Question: My hover effects aren't exactly aligned with the nav bar. In fact they are slightly wider and I would like to fix that. I've tried some stuff but to no success.
This is how it looks like now:

Code:
'''
body {
background-image: linear-gradient(rgba(0, 0, 0, 0.3), rgba(0, 0, 0, 0.3)), url('img/tape-measure.jpg');
background-size: cover;
height: 1000px;
color: #000305;
font-size: 100%;
font-family: 'Coming Soon', 'Lucida Sans Unicode', cursive;
line-height: 1.5;
}
a {
text-decoration: none;
}
a:link, a:visited {
color: #CF5C3F;
}
a:hover, a:active {
background-color: #CF5C3F;
color: #fff;
}
.mainHeader {
width: 90%;
margin: 0 auto;
}
.mainHeader img.Logo {
position: absolute;
right: 5%;
top: 54%;
width: 15%;
height: auto;
}
.mainHeader img.Margrit {
position: absolute;
right: 5%;
top: 15%;
width: 15%;
height: auto;
}
.mainHeader nav {
background-color: #9cb34f;
border-radius: 5px;
-moz-border-radius: 5px;
-webkit-border-radius: 5px;
}
.mainHeader nav ul {
list-style: none;
overflow: auto;
}
.mainHeader nav ul li {
text-align: center;
float: left;
width: 24%;
}
.mainHeader nav a:link, .mainHeader nav a:visited {
color: #fff;
background-color: #CF5C3F;
}
.mainHeader nav a:hover, mainHeader nav .active a:visited {
background-color: #CF5C3F;
text-shadow: none;
}
.mainHeader nav ul li a {
border-radius: 5px;
-moz-border-radius: 5px;
-webkit-border-radius: 5px;
display: inline-block;
height: 30px;
padding: 10px 130px;
}
.mainHeader p {
}
.mainHeader p.inBearbeitung {
position: absolute;
top: 45%;
left: 5%;
font-size: 150%;
color: #CF5C3F;
font-size: 200%;
}
.mainFooter {
position: absolute;
bottom: 3%;
width: 90%;
left: 5%;
right: 5%;
height: 30px;
border-radius: 5px;
-moz-border-radius: 5px;
-webkit-border-radius: 5px;
background-color: #9cb34f;
display: table;
}
.mainFooter p {
color: #fff;
display: table-cell;
vertical-align: middle;
padding-left: 1%;
}
'''
'''
<!DOCTYPE html>
<html lang="de">
<head>
<title>Couture Anni</title>
<meta charset="utf-8">
<link rel="stylesheet" type="text/css" href="resources/css/style.css">
<link href="https://fonts.googleapis.com/css?family=Coming+Soon" rel="stylesheet">
<meta name="viewport" content="width=device-width, initial-scale=1.0">
</head>
<body>
<header class="mainHeader">
<img class="Logo" src="resources/img/Content%5Cvariation_800_e.png" alt="Logo">
<img class="Margrit" src="resources/img/IMG_5347_small.jpg" alt="Annamaria Hofstetter">
<nav>
<ul>
<li><a href="#">Home</a></li>
<li><a href="#">About</a></li>
<li><a href="#">Portfolio</a></li>
<li><a href="#">Kontakt</a></li>
</ul>
</nav>
<p class="inBearbeitung"><strong>Diese Seite ist in<br>Bearbeitung.<br> Bis demnachst!</strong></p>
</header>
<footer class="mainFooter">
<p>Copyright ©️ <a href="#" title="couture-anni">couture-anni.ch</a></p>
</footer>
</body>
</html>
'''
Current Problem:
<URL>
The text is not in the middle of the nav bar and the spacing is wrong of the hover effects
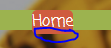
Answer: Your a[tag] needs to be displayed inline-block; and than add height=20px; (your menu height)
'''
.mainHeader nav ul li a {
display: inline-block;
height: 20px;
}
'''